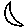
Label: moon